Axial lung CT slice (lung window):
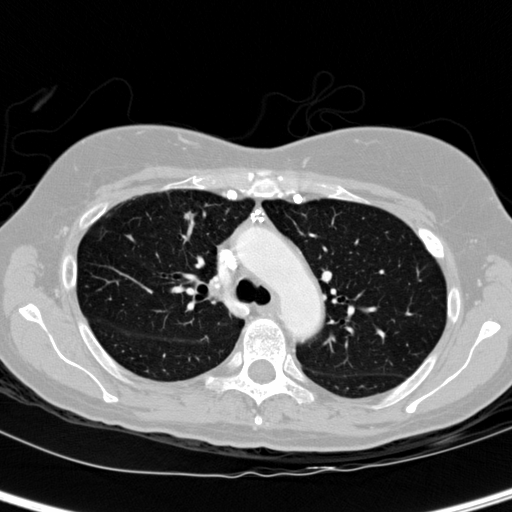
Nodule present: yes
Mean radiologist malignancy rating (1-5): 2.667